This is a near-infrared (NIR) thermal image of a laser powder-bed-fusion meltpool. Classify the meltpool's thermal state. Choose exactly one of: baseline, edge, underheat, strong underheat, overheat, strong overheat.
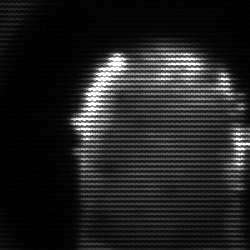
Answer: baseline